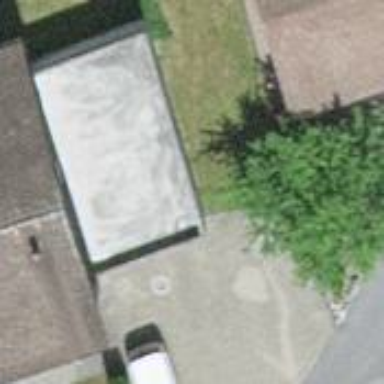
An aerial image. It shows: Garage building.